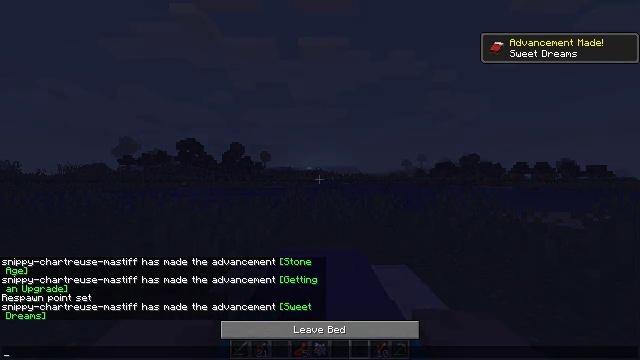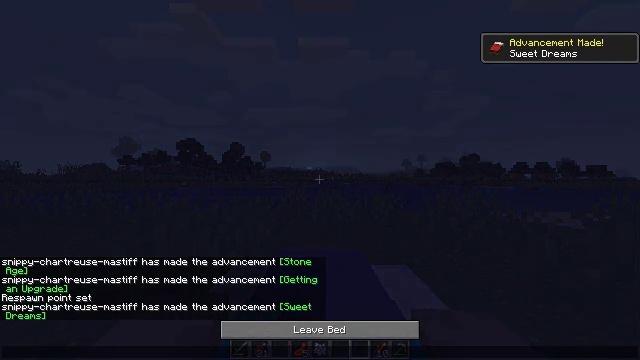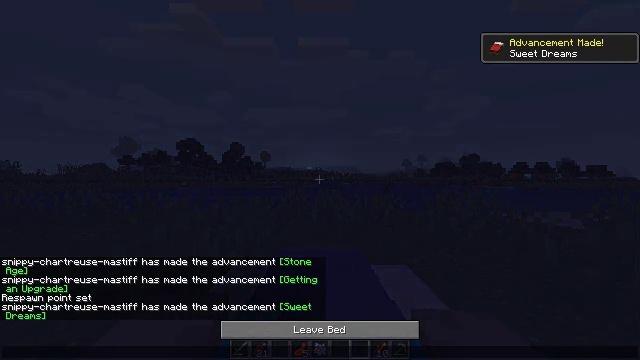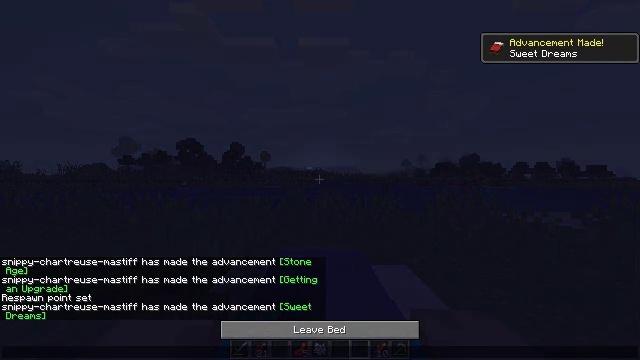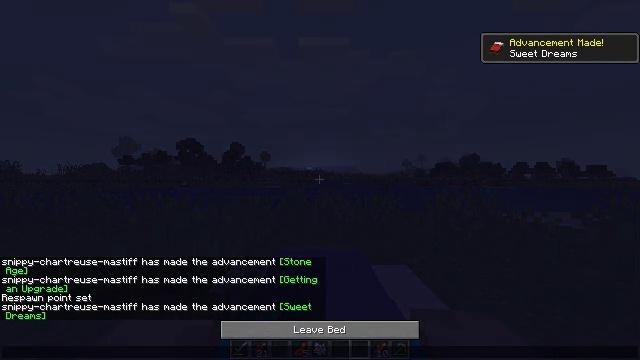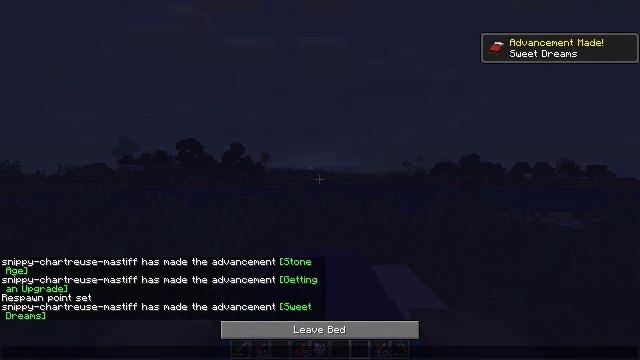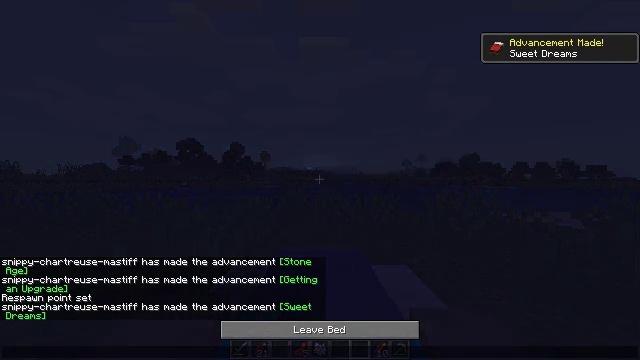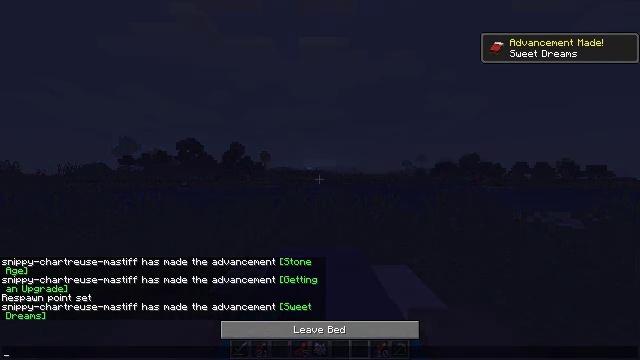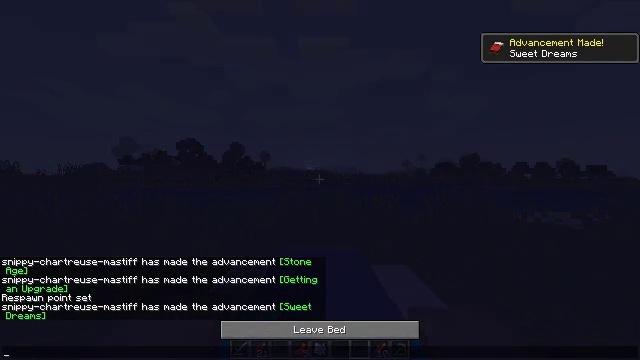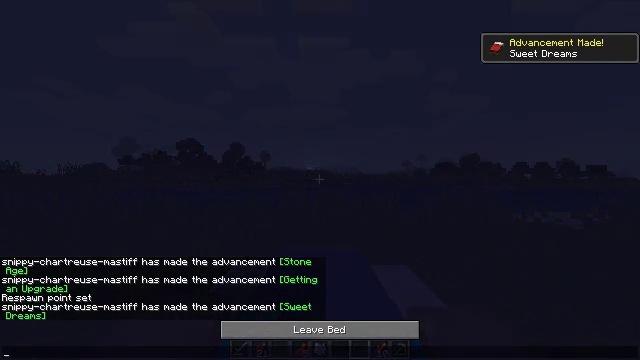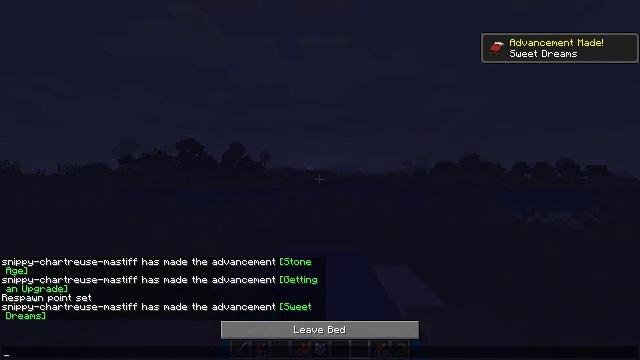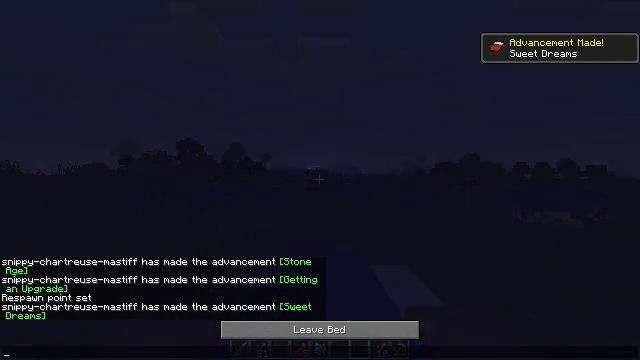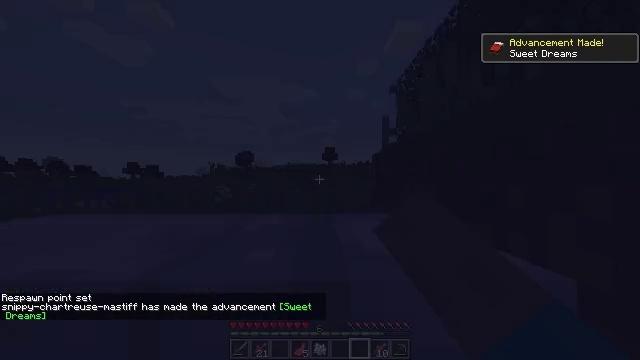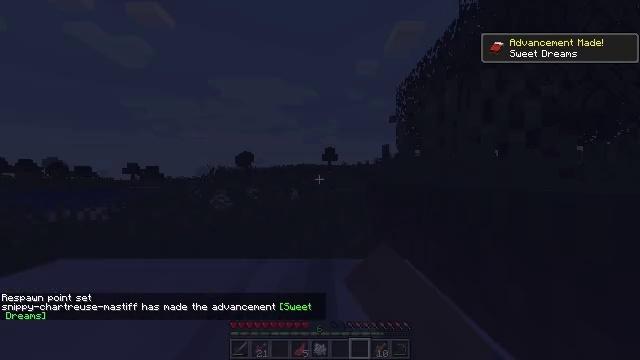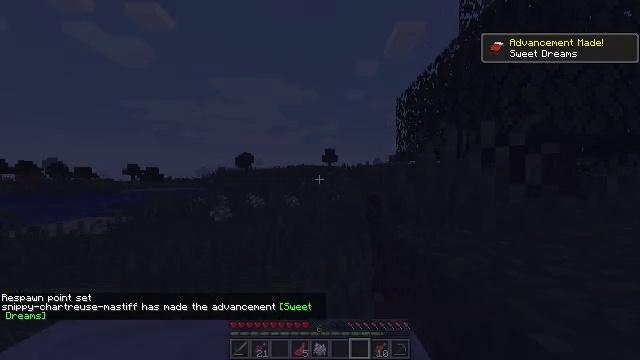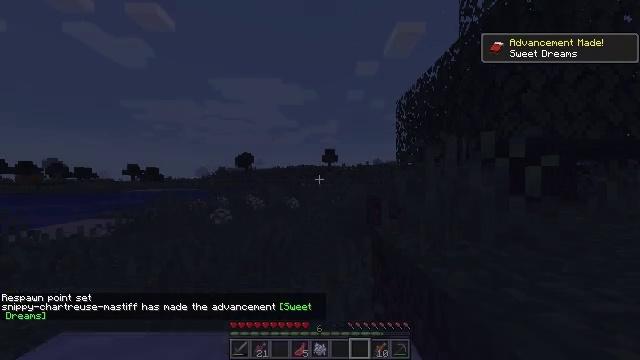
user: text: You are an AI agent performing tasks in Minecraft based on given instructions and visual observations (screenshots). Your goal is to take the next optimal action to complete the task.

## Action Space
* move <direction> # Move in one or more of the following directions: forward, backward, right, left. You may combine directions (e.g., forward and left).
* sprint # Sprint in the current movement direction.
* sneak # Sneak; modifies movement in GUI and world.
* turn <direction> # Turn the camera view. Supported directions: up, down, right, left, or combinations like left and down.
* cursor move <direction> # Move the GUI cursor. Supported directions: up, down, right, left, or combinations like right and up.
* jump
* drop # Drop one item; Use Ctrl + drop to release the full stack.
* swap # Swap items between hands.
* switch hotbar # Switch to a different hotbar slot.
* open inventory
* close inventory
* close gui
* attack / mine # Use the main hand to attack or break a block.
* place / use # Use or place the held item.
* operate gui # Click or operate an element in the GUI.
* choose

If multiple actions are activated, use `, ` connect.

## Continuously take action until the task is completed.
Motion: motion action
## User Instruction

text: Open the furnace and cook salmon.
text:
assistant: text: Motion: no_op
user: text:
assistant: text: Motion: no_op
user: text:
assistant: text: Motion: no_op
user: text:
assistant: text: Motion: no_op
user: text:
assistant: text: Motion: no_op
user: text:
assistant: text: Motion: no_op
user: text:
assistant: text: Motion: no_op
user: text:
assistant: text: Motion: no_op
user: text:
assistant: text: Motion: no_op
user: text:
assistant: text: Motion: no_op
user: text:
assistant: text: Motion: no_op
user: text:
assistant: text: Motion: no_op
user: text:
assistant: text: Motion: close gui
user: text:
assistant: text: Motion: no_op
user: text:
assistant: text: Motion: no_op
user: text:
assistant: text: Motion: no_op
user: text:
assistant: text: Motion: no_op
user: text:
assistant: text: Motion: no_op
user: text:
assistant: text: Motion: no_op
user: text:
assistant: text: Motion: no_op
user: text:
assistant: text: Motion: no_op
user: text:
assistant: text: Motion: no_op
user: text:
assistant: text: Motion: no_op
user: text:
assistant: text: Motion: no_op
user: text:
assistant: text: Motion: no_op
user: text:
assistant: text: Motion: no_op
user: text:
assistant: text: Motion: no_op
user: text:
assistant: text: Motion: no_op
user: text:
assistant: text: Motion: no_op
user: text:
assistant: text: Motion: no_op